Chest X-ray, PA view. Patient: 39 years old, sex F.
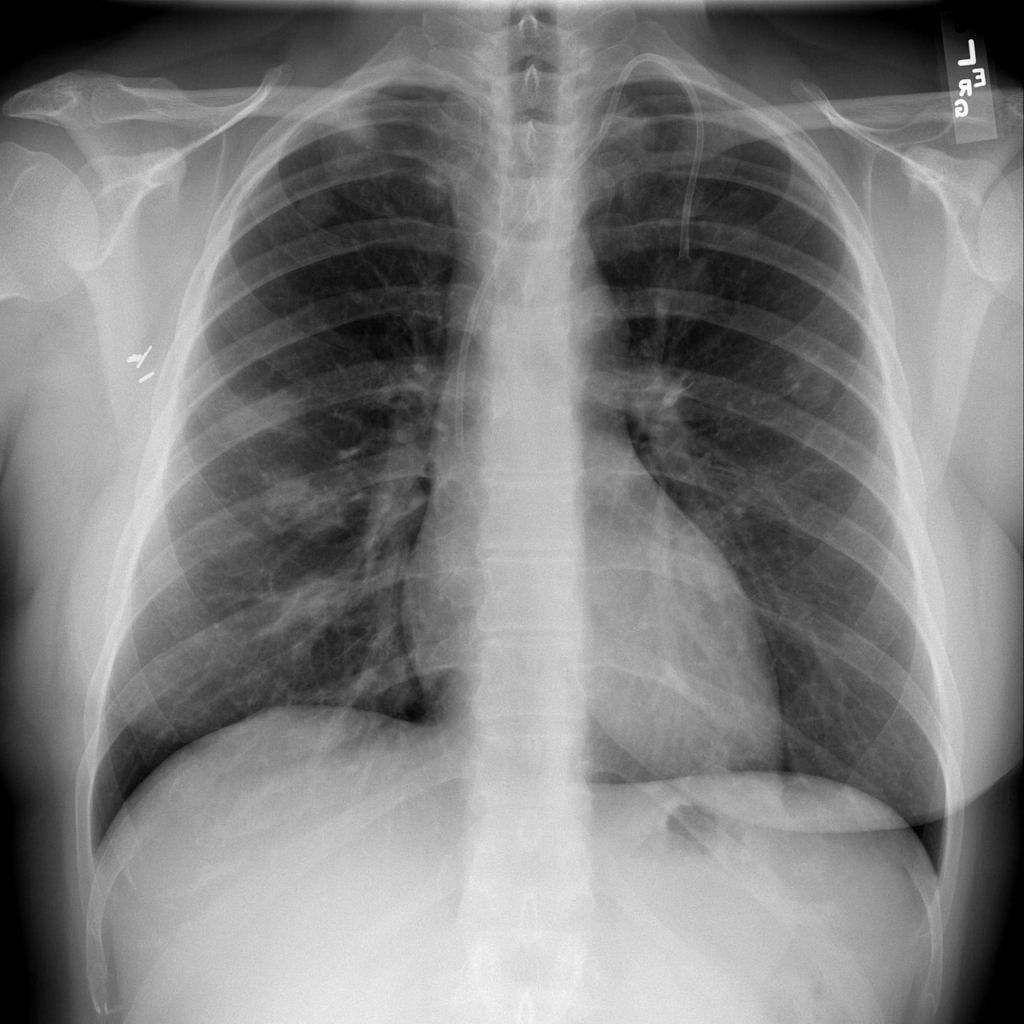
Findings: Infiltration, Nodule